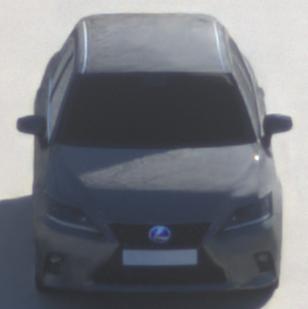
Make: Lexus
Model: CT 200h
Detailed model: CT (A10)
Model produced from: 2014/03
Model produced until: 2017/10
Doors: 5
Color: gray
Road condition: dry road
Daytime: sunrise or sunset
Contrast: medium contrast